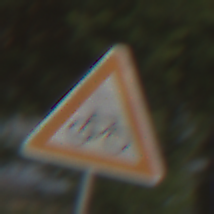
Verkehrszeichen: RadverkehrLinks
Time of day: MorningAfternoon
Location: Outdoor (Nature)
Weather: PartlyCloudy
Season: NotSpecified
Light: Natural